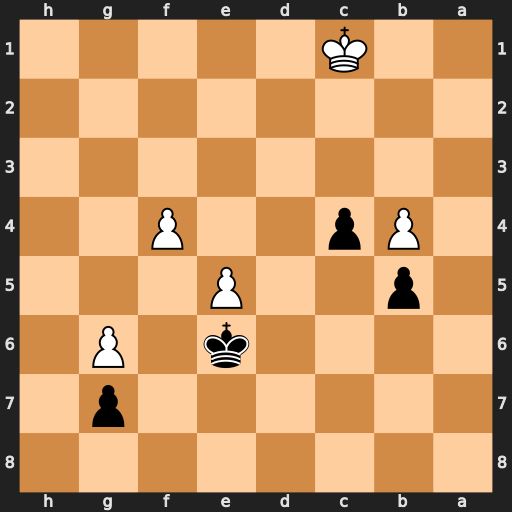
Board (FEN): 8/6p1/4k1P1/1p2P3/1Pp2P2/8/8/2K5
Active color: b
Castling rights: -
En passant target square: -
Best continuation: Kf5 Kc2 Kxg6 Kc3 Kf5